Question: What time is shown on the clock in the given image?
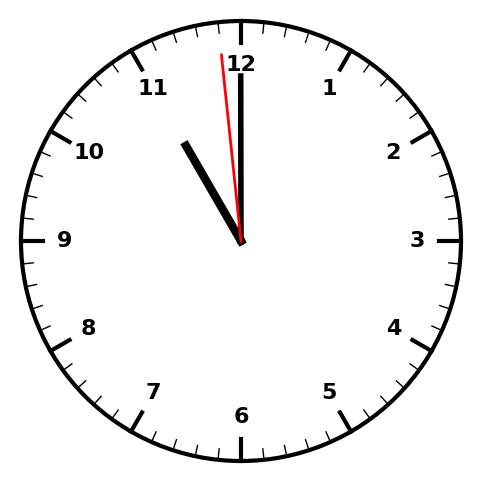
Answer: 10:59:59